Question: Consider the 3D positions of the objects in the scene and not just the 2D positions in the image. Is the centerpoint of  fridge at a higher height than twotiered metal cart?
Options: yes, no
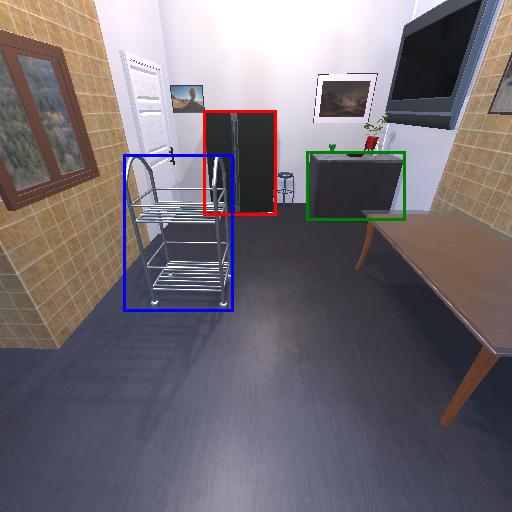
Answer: yes